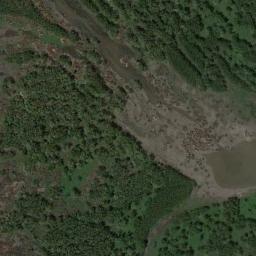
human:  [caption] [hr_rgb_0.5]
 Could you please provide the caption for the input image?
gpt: The surface of the lake in a wetland is covered with a large dense dark green and light green mixed plants .

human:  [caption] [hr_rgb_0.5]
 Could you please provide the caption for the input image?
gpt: There are many different shapes and sizes of water around the wetlands .

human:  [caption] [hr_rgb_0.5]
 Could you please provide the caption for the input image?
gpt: There is a straight path through this wetland .

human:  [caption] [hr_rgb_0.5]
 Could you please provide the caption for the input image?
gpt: The wetland consists of bare land, Green plants and water .

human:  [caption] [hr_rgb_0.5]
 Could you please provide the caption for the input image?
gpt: There are many green areas on the wetland .